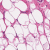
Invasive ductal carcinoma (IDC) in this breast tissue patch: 0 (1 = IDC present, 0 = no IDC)